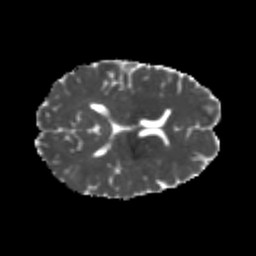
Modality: MD
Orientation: axial
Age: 22
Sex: female
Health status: healthy
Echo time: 0.074 s